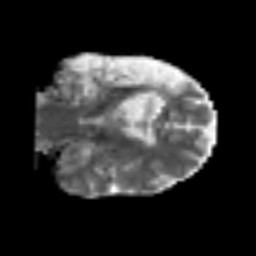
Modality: MD
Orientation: coronal
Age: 50
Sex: male
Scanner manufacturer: siemens
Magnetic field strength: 3 T
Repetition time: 6.1 s
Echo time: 0.101 s